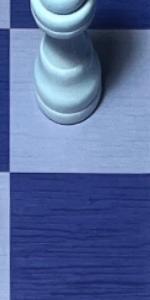
Label: Empty